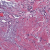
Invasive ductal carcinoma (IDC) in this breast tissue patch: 0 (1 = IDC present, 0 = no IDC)